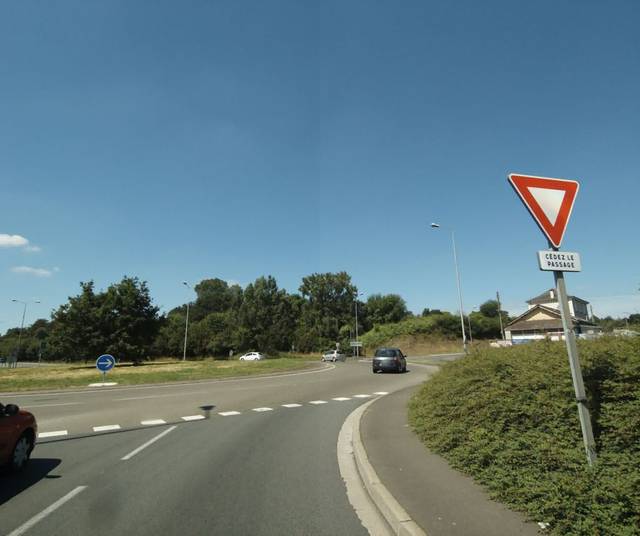
Region: France
Coordinates: 48.089, -0.7788